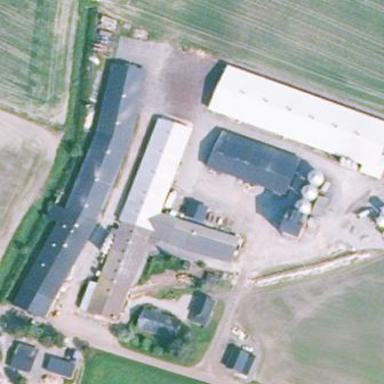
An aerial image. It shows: Farmyard area.